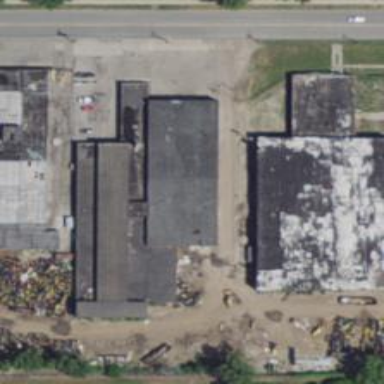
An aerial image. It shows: Industrial area designated as scrap yard.